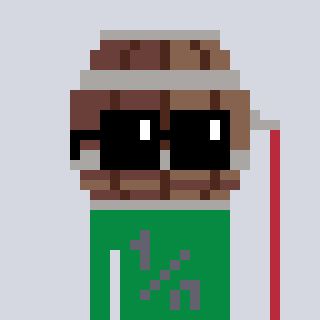
a pixel art character with square black sunglasses, a wine barrel-shaped head and a green-colored body on a cool background